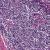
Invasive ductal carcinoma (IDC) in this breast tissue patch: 0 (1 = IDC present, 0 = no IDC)